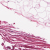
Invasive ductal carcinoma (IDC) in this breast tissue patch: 0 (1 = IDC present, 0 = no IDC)